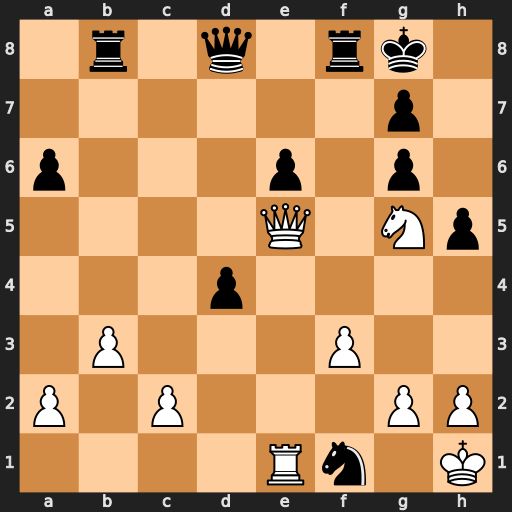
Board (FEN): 1r1q1rk1/6p1/p3p1p1/4Q1Np/3p4/1P3P2/P1P3PP/4Rn1K
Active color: w
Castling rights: -
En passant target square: -
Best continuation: Qxe6+ Kh8 Qxg6 Qxg5 Qxg5